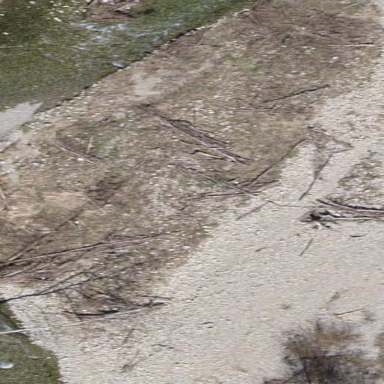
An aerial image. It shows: Landscape with shingle surface.